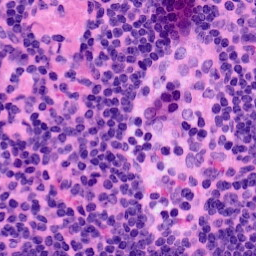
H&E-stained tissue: LymphNode